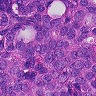
Metastatic tissue present: yes